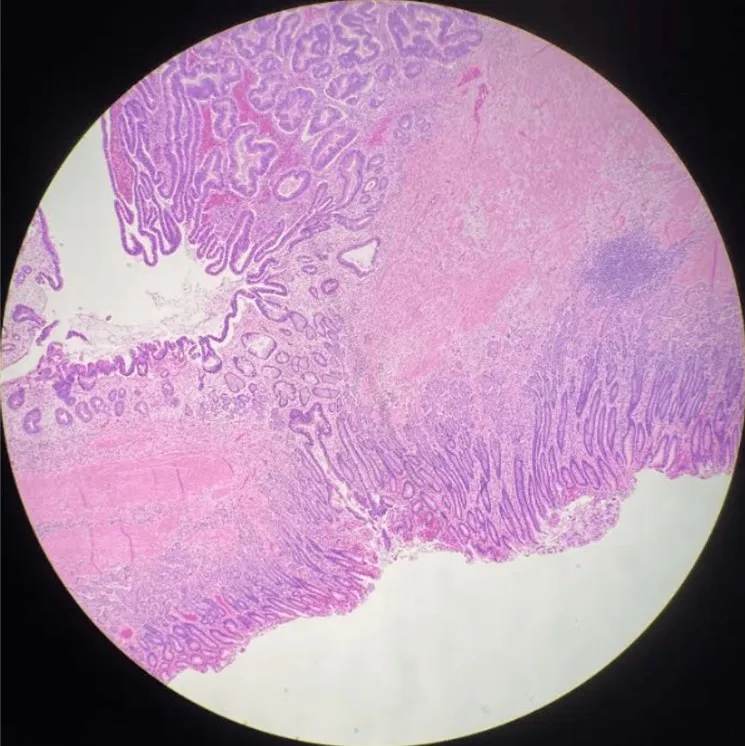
Surgical pathology specimen revealing focal area of surface dysplasia with cells invading the submucosa with intact muscularis propria. Histology confirms a grade 2 moderately differentiated, mixed carcinoma of discrete glandular and signet-ring morphology with poorly cohesive cellular components.
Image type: pathology (h&e)